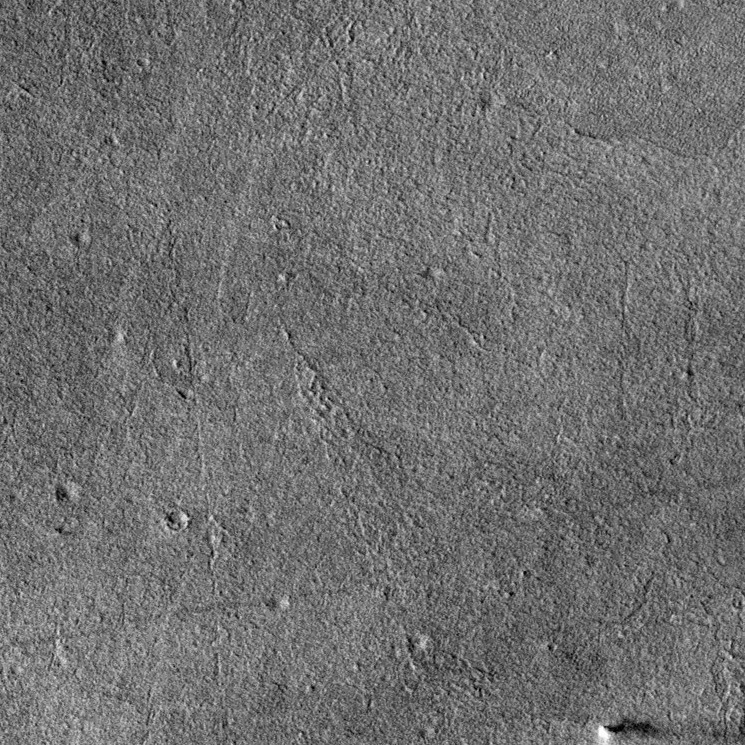
Label: dustdevil